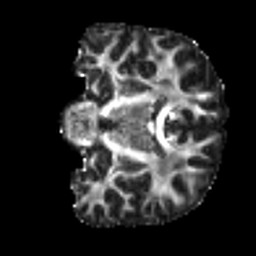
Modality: FA
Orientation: coronal
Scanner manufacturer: siemens
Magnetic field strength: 3 T
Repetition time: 4 s
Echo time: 0.0594 s